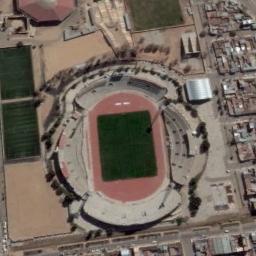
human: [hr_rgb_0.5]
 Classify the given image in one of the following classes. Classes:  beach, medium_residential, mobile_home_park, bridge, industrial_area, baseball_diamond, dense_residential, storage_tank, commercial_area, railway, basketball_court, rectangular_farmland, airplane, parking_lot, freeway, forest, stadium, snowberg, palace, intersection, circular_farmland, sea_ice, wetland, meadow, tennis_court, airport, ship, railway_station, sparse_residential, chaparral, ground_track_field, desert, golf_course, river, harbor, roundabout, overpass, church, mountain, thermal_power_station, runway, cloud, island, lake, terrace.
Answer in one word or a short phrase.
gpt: stadium